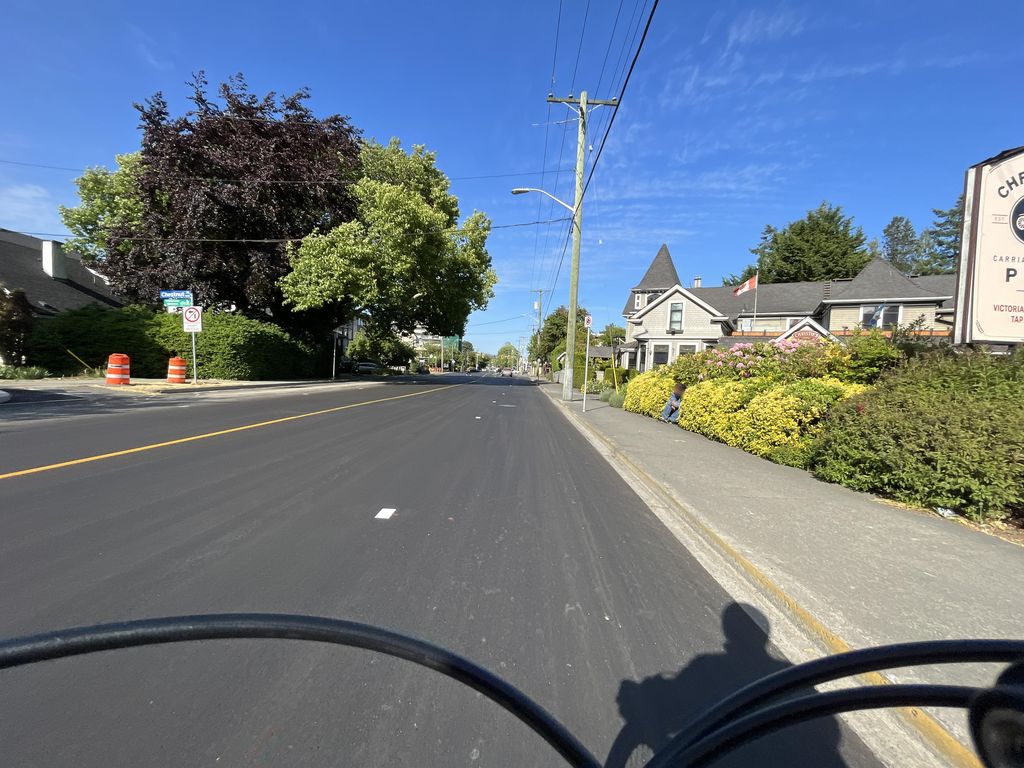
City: victoria